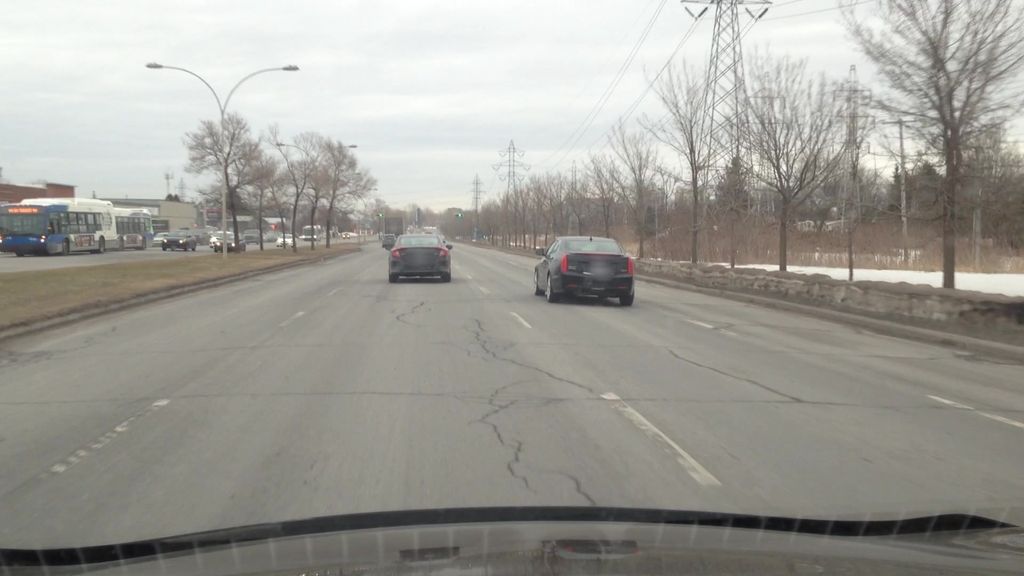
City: montreal